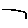
Label: line